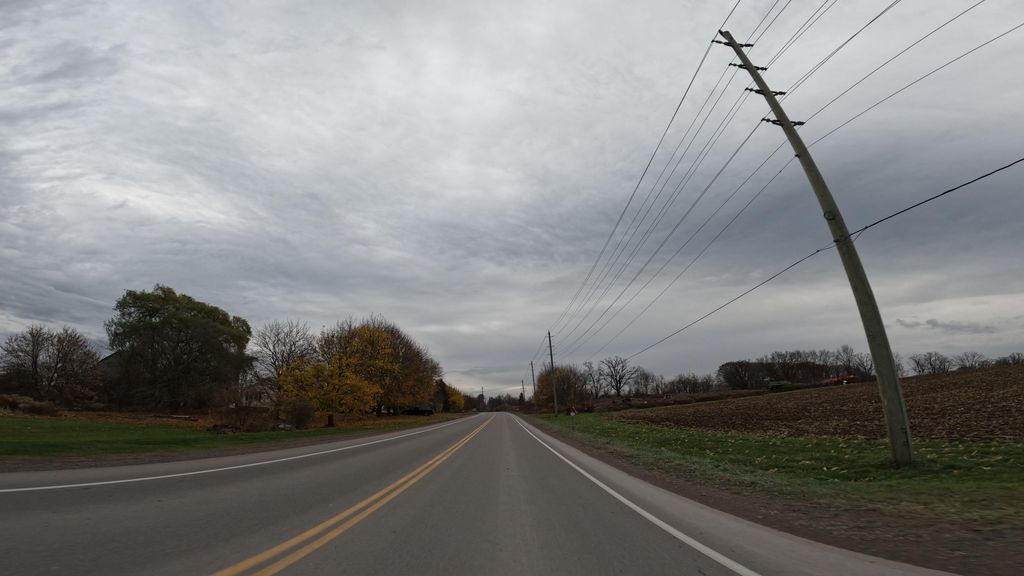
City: hamilton